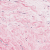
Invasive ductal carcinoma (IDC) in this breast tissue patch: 0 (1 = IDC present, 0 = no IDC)